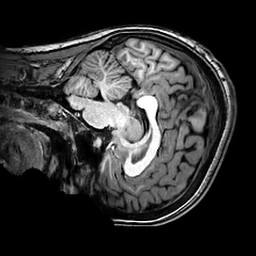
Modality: T1w
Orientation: sagittal
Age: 26
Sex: female